Question:
How i can add an ellipses (...) to end of the text in a textbox if there is no space to show the remain text or sentence in WP8 using C#?
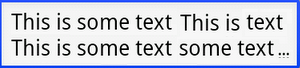
Answer: Given the desired text string and the maximum characters length of your text-box, use this extension method to solve it:
'''
public static string TruncateAtWord(this string input, int length)
{
if (input == null || input.Length < length)
return input;
int iNextSpace = input.LastIndexOf(" ", length);
return string.Format("{0}...", input.Substring(0, (iNextSpace > 0) ? iNextSpace : length).Trim());
}
'''
'''
var ellipsisedString = "this is a very long string and I want to cut it with ellipsis!".TruncateAtWord(25);
'''
"this is a very long..."